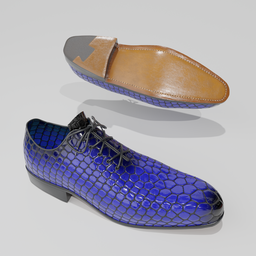
Label: people